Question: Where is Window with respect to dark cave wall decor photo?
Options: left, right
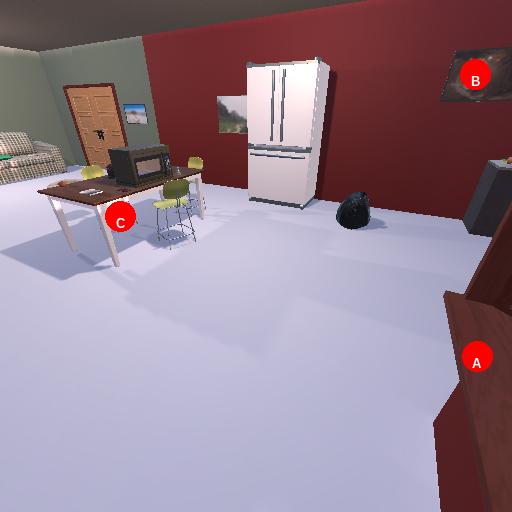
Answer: left